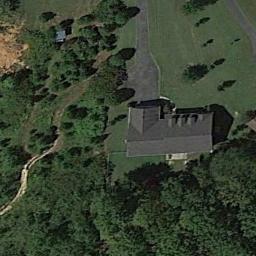
Label: residential